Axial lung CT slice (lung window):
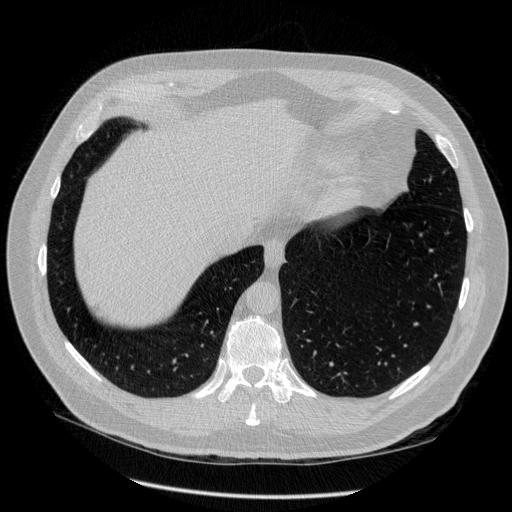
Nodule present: no